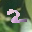
Label: 2